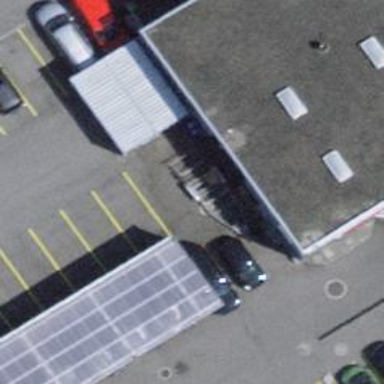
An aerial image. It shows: View of roof of building.